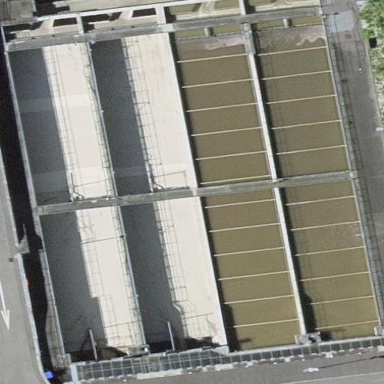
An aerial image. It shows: Body of wastewater.